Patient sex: M
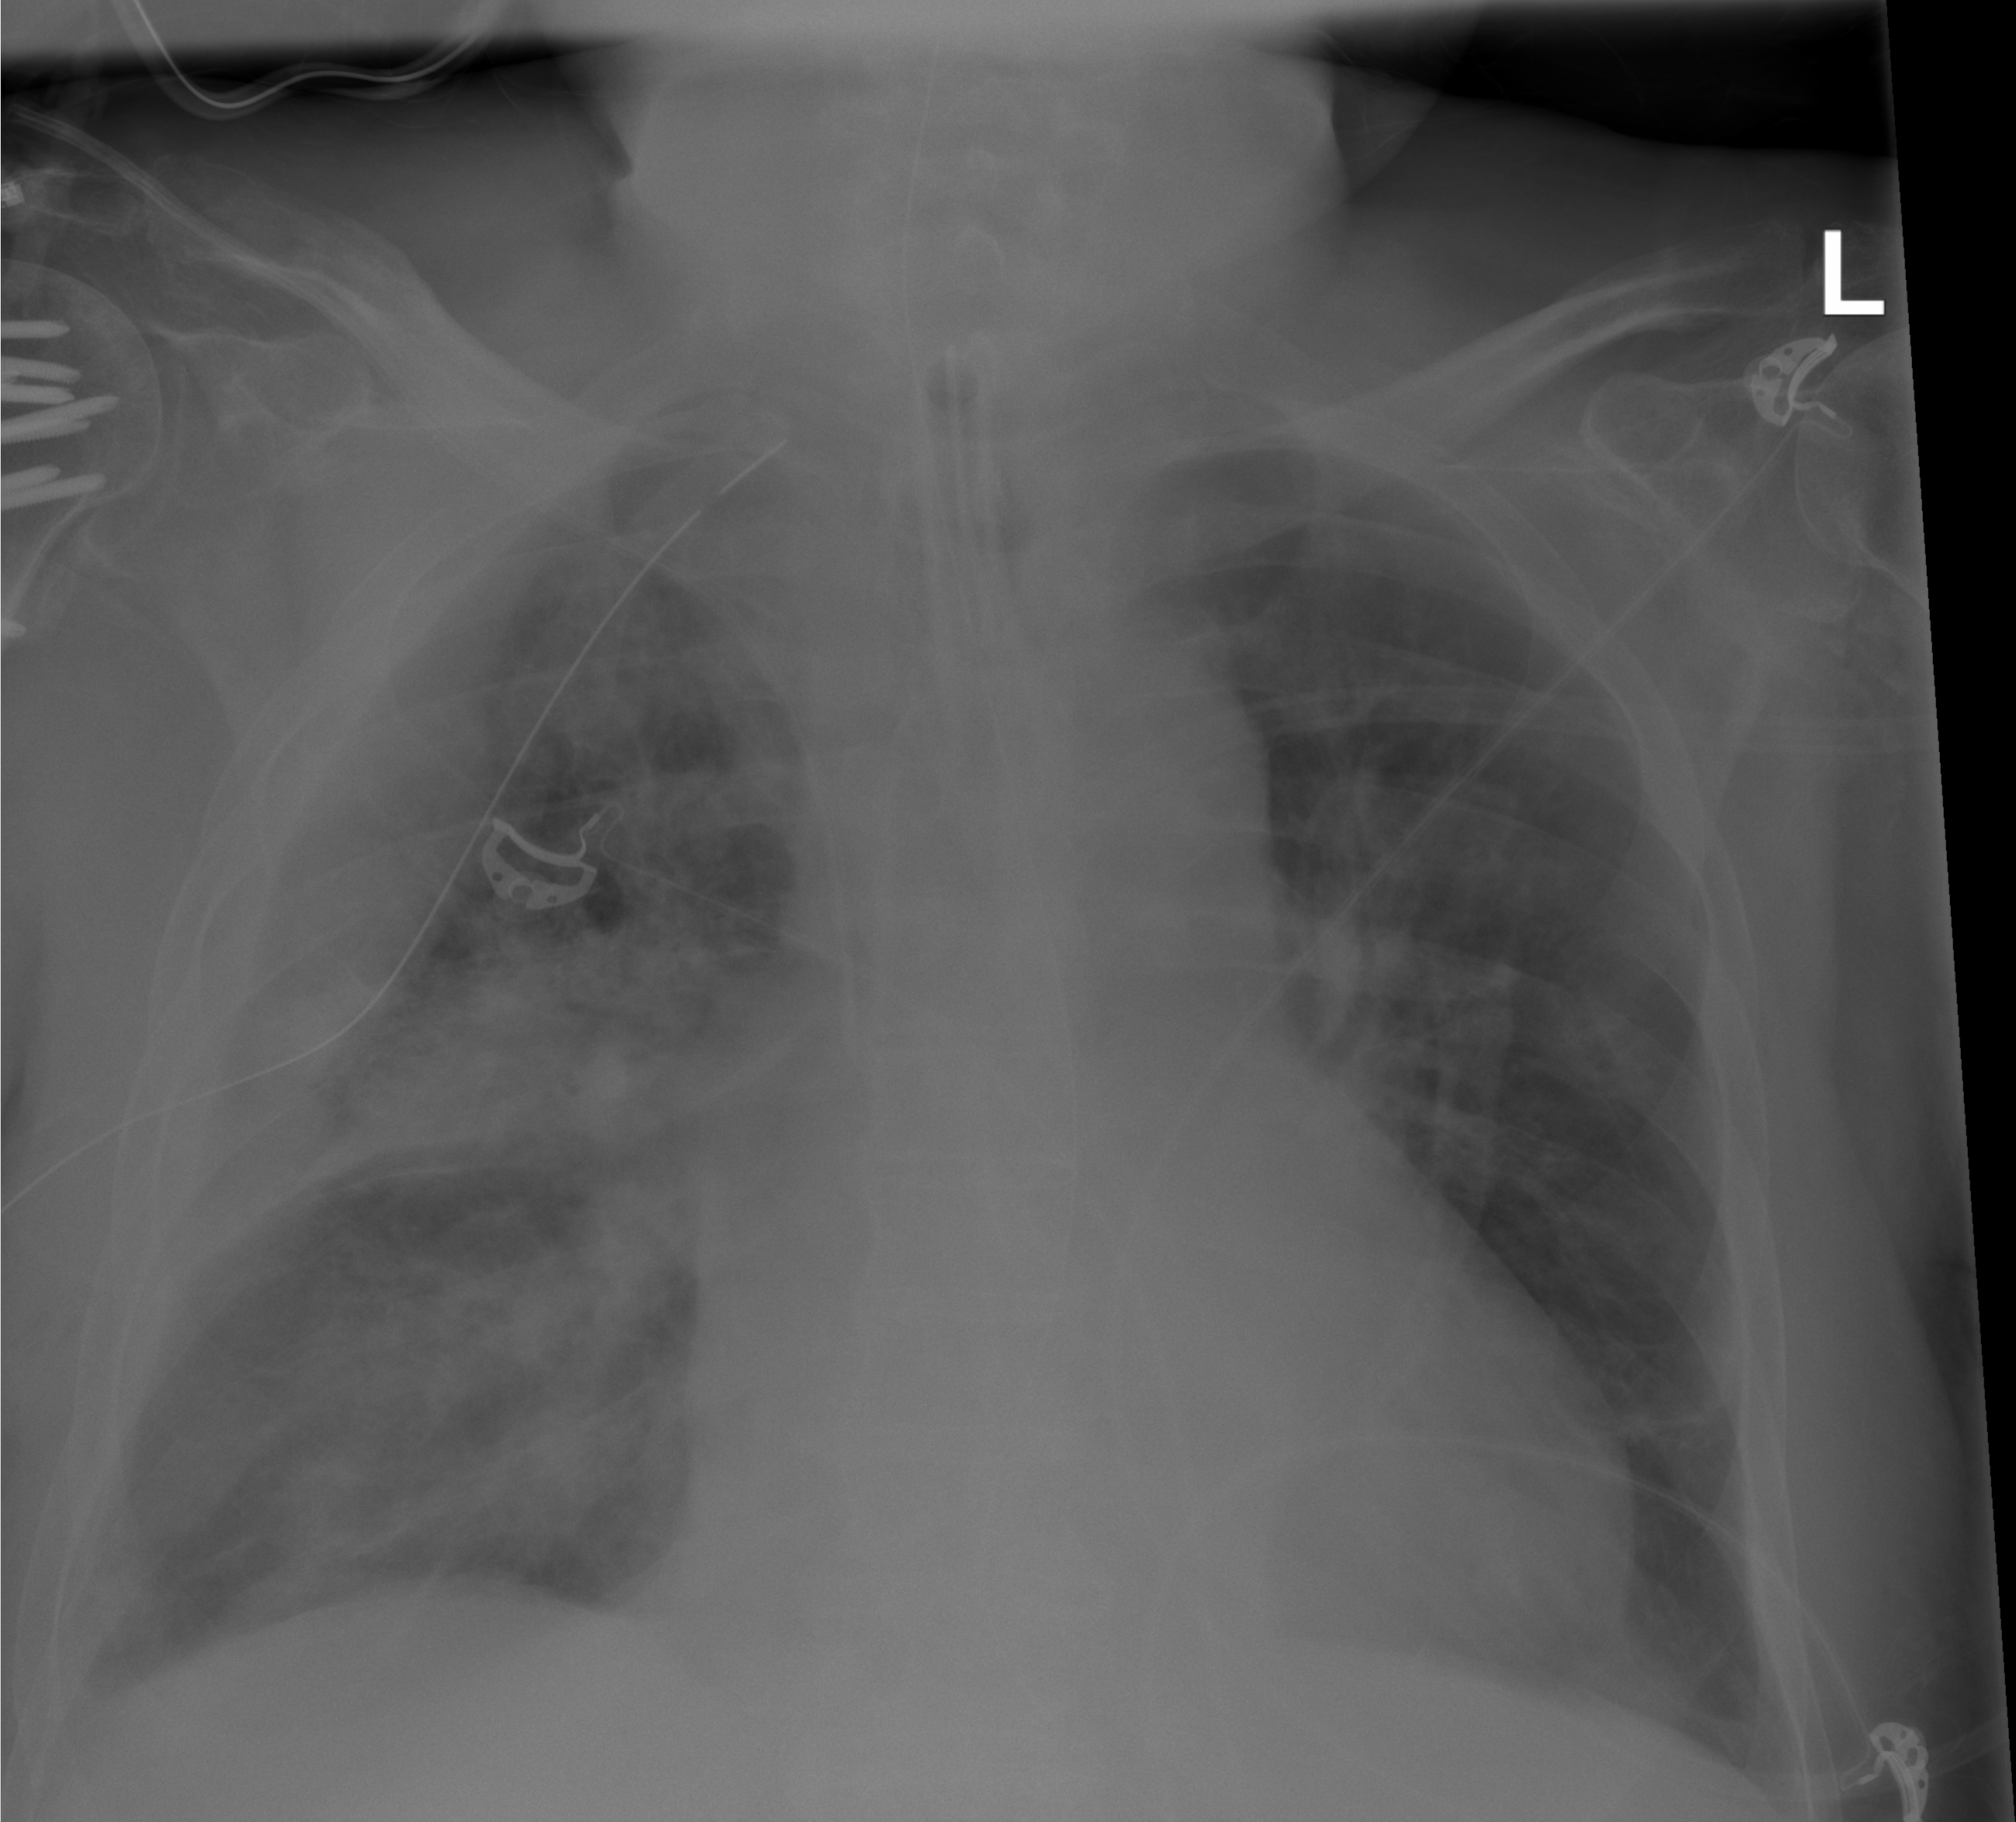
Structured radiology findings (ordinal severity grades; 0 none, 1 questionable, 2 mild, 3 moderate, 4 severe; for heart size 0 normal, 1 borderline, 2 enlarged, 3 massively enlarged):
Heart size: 1
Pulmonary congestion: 0
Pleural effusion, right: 2
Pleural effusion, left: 1
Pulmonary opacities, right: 3
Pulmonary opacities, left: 0
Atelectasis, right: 3
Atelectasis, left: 3